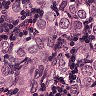
Metastatic tissue present: yes